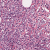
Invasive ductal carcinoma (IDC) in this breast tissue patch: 1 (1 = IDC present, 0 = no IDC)